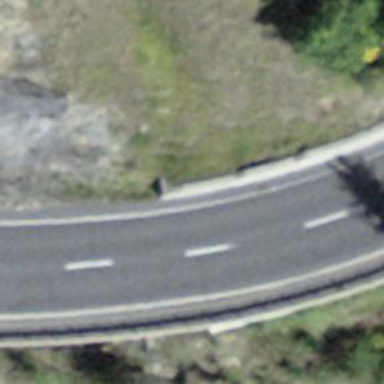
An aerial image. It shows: Asphalt road classified as primary highway.